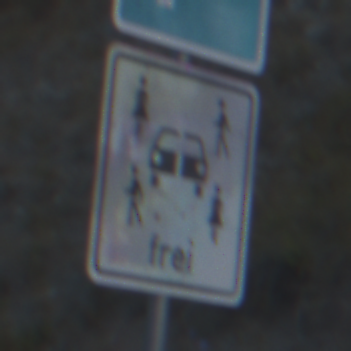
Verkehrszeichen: CarsharingfahrzeugeFrei
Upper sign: Parken
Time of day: SunriseSunset
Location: Outdoor (RoadRail)
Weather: Clear
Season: NotSpecified
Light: Natural